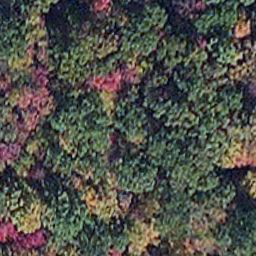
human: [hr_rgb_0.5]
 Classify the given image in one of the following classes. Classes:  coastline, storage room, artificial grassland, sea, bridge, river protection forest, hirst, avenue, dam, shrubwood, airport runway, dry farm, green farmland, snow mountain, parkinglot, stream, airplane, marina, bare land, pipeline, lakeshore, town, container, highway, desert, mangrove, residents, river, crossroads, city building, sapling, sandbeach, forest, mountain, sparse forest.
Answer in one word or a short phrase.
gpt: mangrove